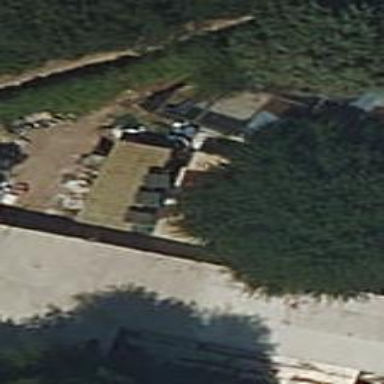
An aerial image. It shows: Animal shelter housed in building.